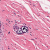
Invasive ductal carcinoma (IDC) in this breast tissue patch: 0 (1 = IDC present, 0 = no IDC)